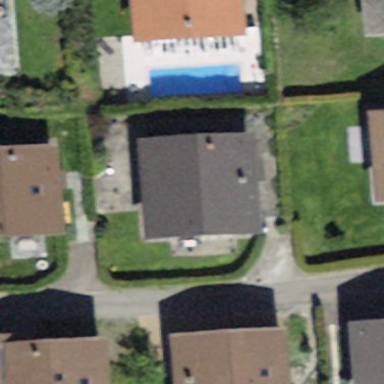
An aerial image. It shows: Detached building.